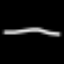
Label: line